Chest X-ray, AP view. Patient: 29 years old, sex M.
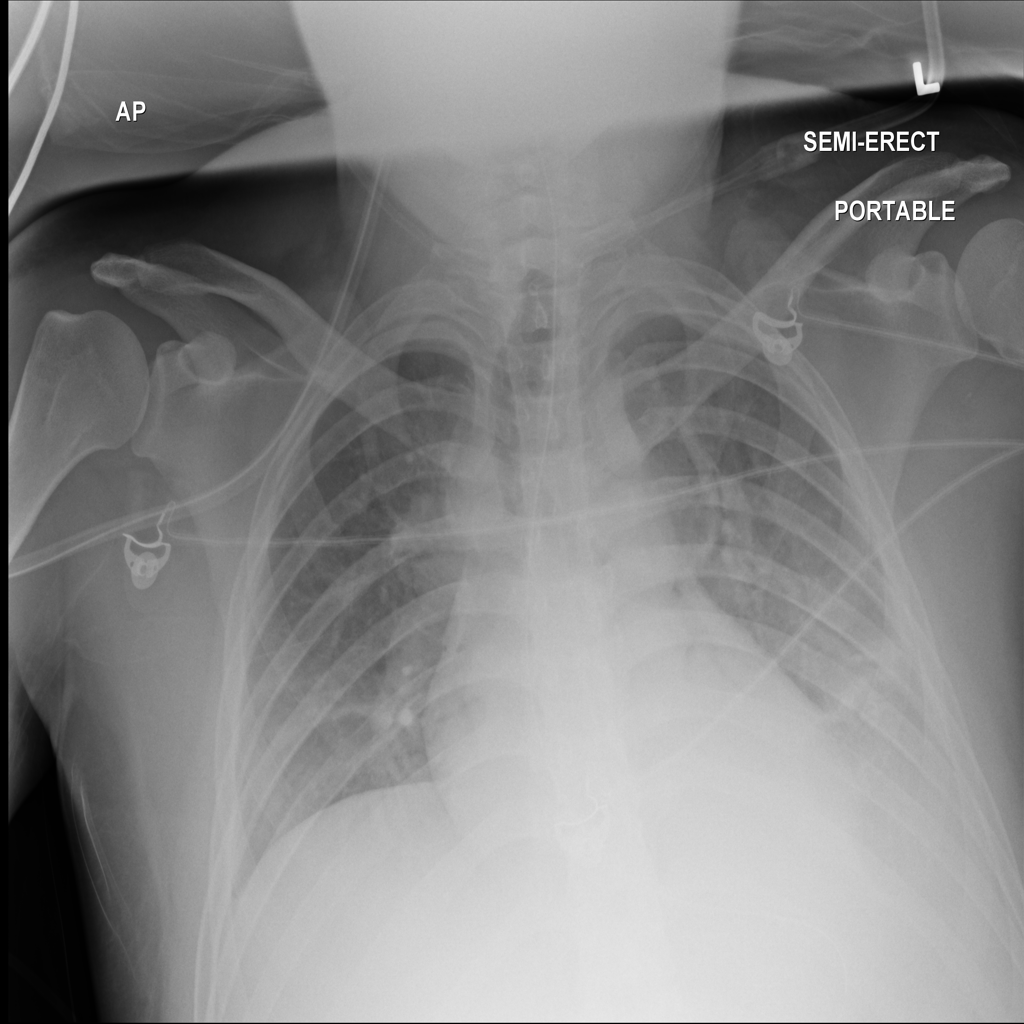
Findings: Atelectasis, Effusion, Infiltration